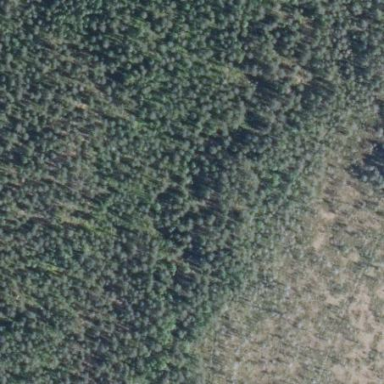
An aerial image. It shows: Needle-leaved woodland.